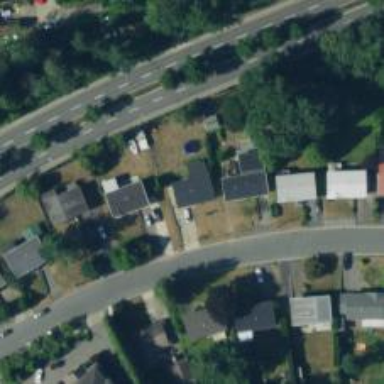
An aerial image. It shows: Detached building.